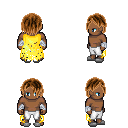
a pixel art fantasy rpg character, male body template, human, dark skin, yellow tattered cape, white pants, brown bangs hairstyle, white cloth bandages, white slippers, four views (front, back, left, right), 2x2 character sprite sheet, small pixel art, hard edges, no anti-aliasing